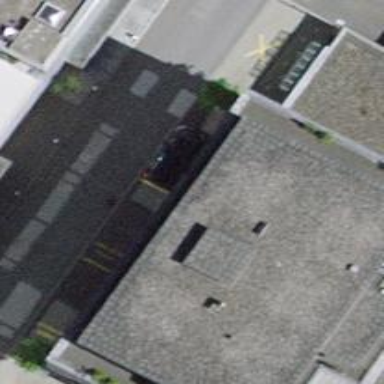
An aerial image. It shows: Clothing store.